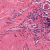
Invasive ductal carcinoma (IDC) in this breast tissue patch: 0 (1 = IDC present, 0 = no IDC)